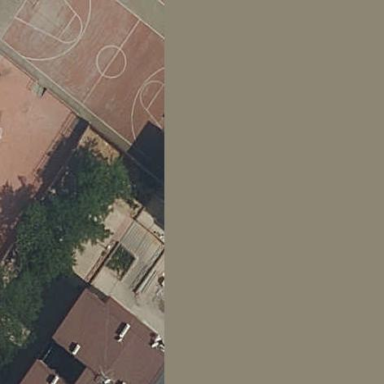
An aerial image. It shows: Basketball court located in leisure land pitch.